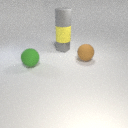
small gray rubber cube below large gray rubber cylinder